The plot is a time-scale (wavelet) decomposition of a bearing vibration signal. Determine the bearing's health state. Answer with exactly one of: normal, inner_race, outer_race, ball.
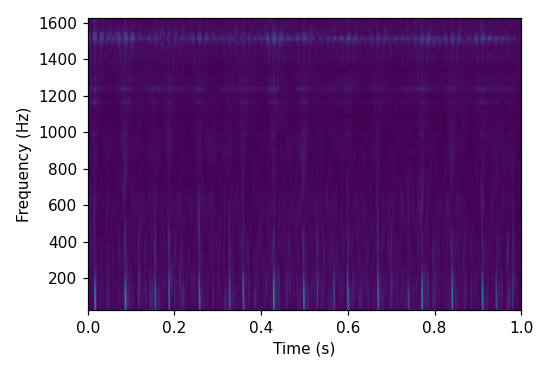
Answer: inner_race